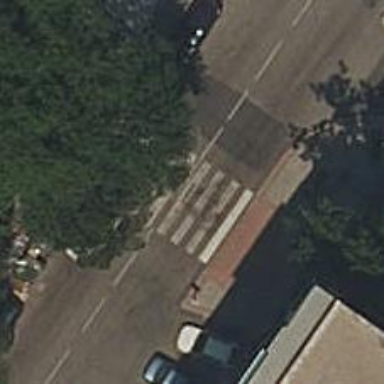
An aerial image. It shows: Pedestrian crossing with zebra markings on the footway.